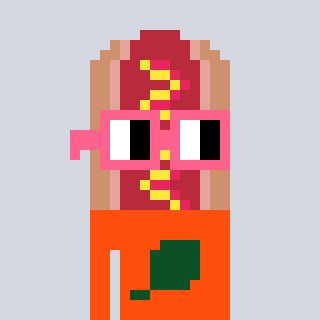
a pixel art character with square pink glasses, a hotdog-shaped head and a orange-colored body on a cool background